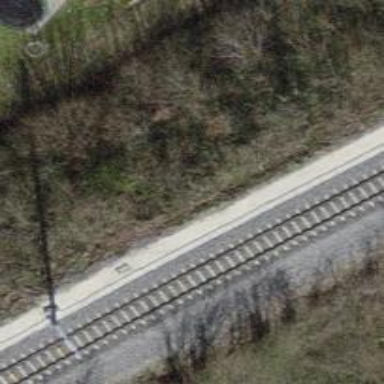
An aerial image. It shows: Narrow-gauge railway with 1 track. The tracks are electrified with contact line.